The image is an STFT spectrogram (time versus frequency) of a rolling-element bearing's vibration signal. Based on the visible evidence, which condition applies: normal, inner_race, outer_race, ball?
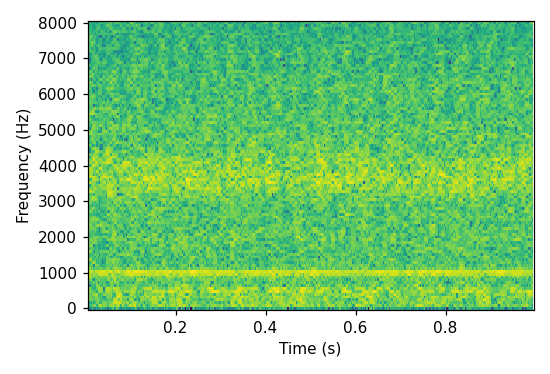
Answer: normal